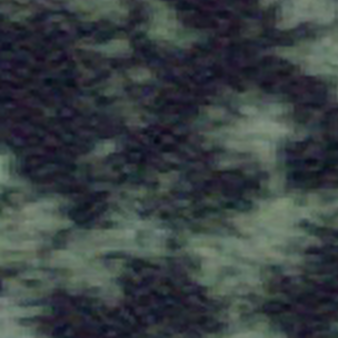
Label: other